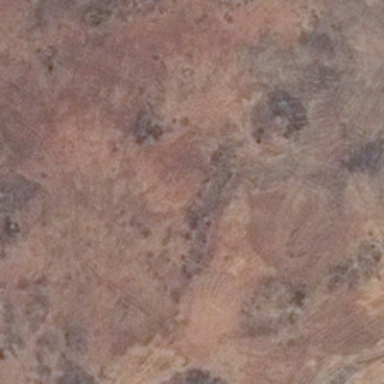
The bareland is on the side of the land .